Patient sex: M
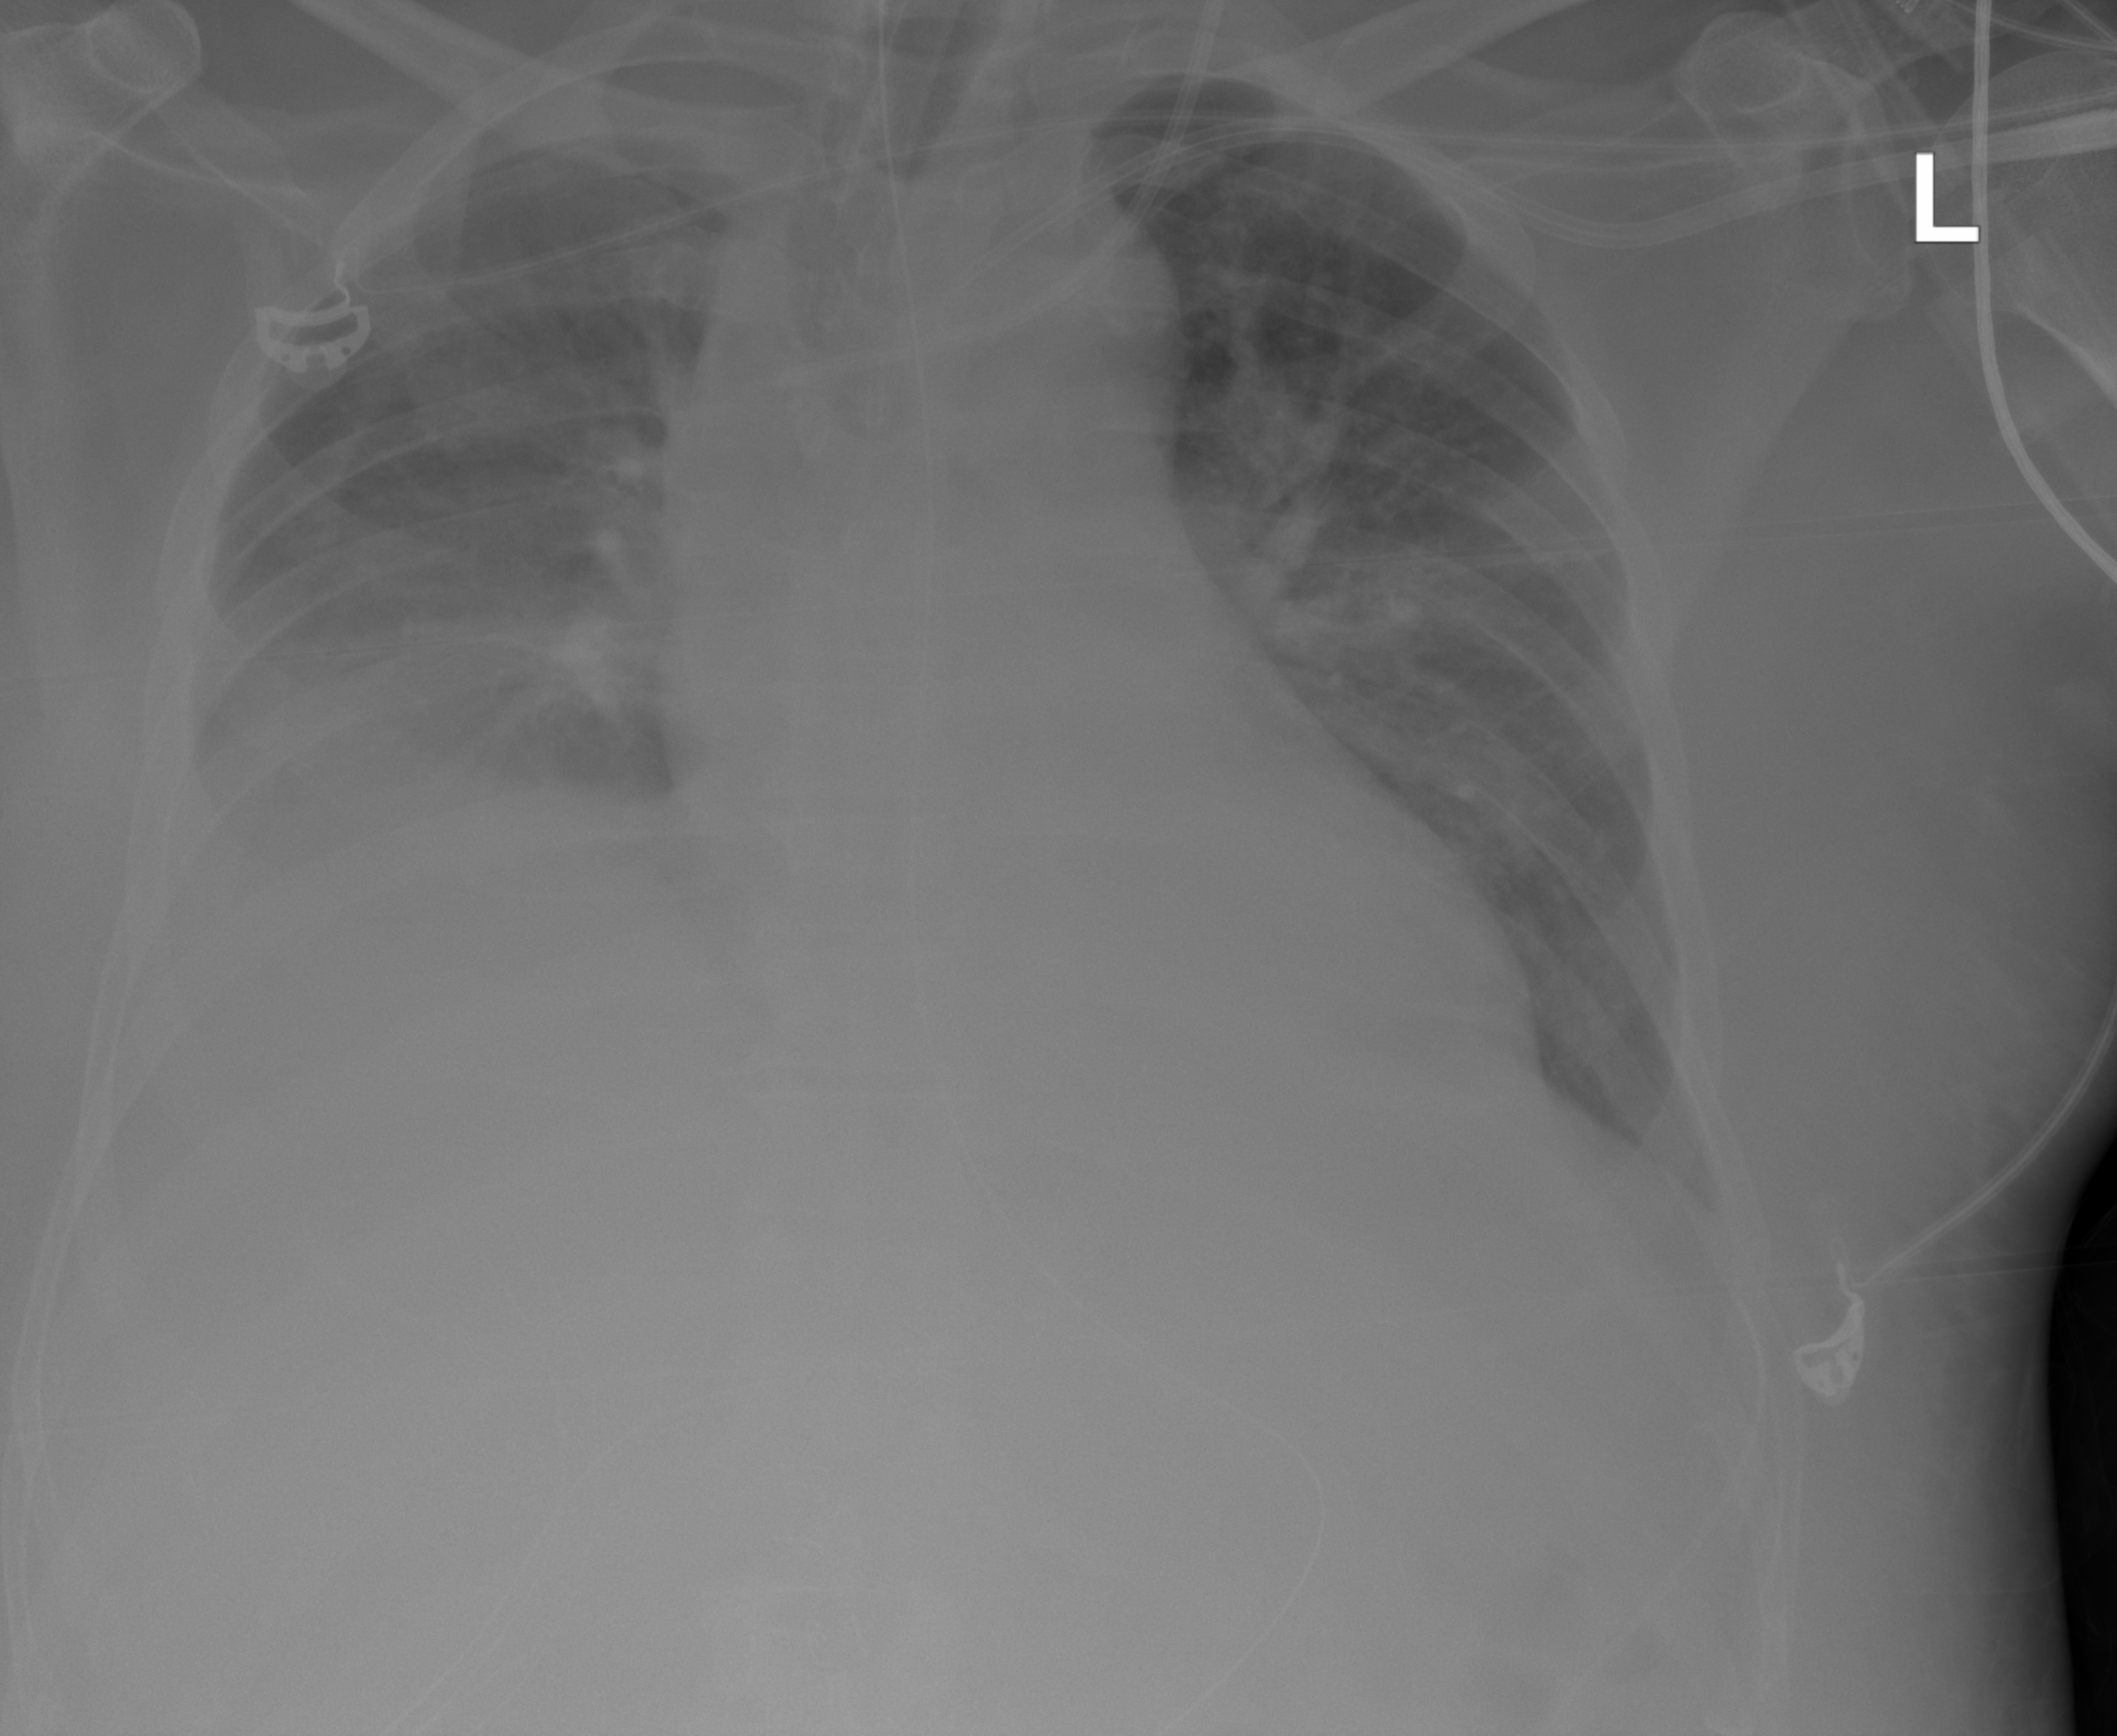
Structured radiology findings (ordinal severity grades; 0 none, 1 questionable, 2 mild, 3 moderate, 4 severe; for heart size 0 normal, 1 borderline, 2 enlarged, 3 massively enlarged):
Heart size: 2
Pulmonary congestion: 2
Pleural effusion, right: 3
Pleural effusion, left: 0
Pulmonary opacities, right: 0
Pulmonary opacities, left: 2
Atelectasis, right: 3
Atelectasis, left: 0